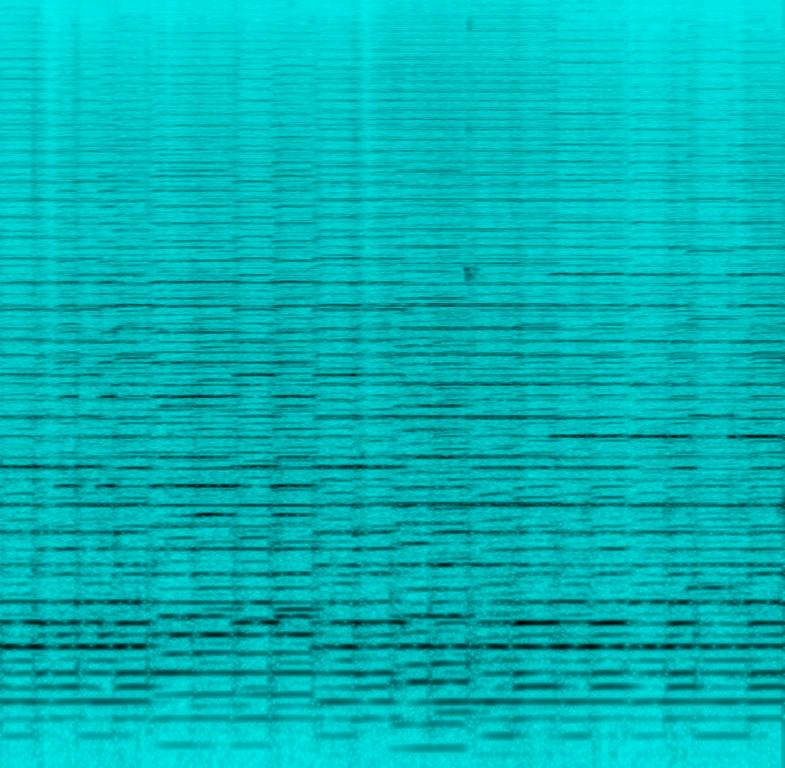
This audio contains two people playing accordion. One is playing the foundation as rhythmical chords while the other person is playing the lead melody in a higher pitch. This song may be playing live in the countryside.